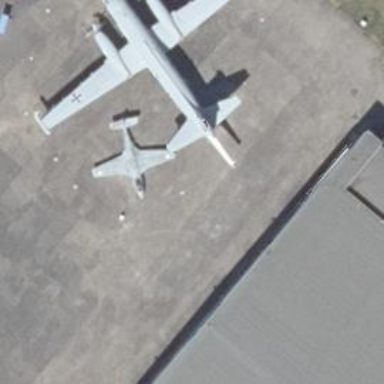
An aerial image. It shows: Historic aircraft.